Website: ulta-beauty
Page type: address-validator
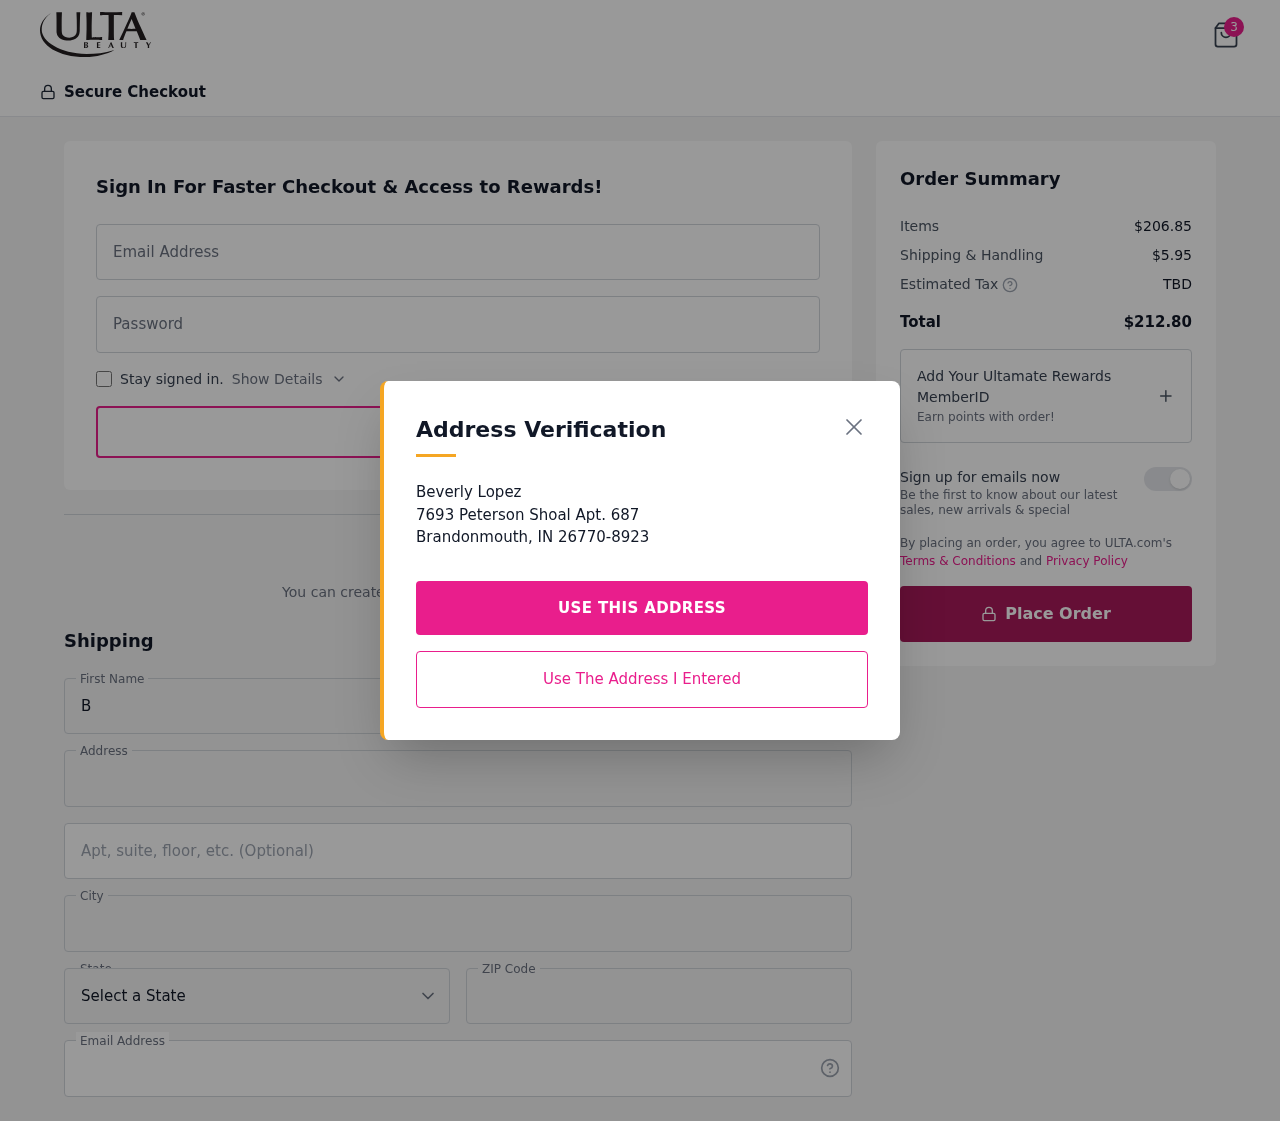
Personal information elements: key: PII_CITY
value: Brandonmouth
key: PII_EMAIL
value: blopez@hotmail.com
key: PII_FIRSTNAME
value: Beverly
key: PII_LASTNAME
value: Lopez
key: PII_POSTCODE
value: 26770
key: PII_STATE_ABBR
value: IN
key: PII_STREET
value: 7693 Peterson Shoal Apt. 687
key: PII_STREET2
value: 7693 Peterson Shoal Apt. 687
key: PII_STREET2
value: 813 Ashley Mission Suite 226
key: PII_FULLNAME2
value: Beverly Lopez
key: PII_CITY2
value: Brandonmouth
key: PII_STATE_ABBR2
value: IN
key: PII_POSTCODE_FULL
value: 26770
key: PII_POSTCODE_EXT
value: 8923
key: PII_POSTCODE_NUMERIC
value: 26770
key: PII_POSTCODE_EXT_NUMERIC
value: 8923
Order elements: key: ORDER_NUM_ITEMS
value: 3
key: ORDER_SUBTOTAL
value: $206.85
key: ORDER_SHIPPING_COST
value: $5.95
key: ORDER_TOTAL
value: $212.80